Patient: sex M, age 53
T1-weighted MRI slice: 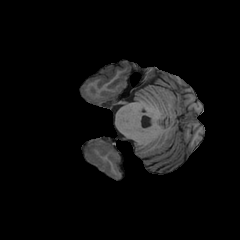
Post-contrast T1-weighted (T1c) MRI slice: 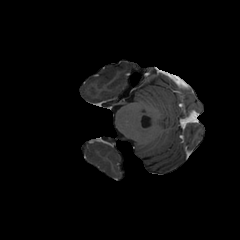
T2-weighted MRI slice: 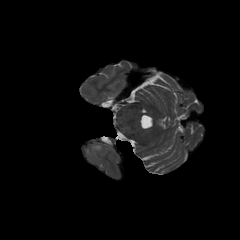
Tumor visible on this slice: yes
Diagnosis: Astrocytoma, IDH-mutant
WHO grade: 4